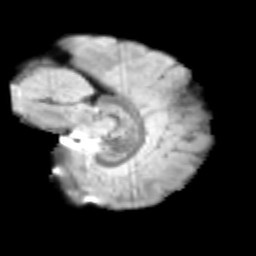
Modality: T2w
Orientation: sagittal
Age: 11
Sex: female
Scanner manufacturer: siemens
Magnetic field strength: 3 T
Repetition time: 3.8 s
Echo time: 0.07 s